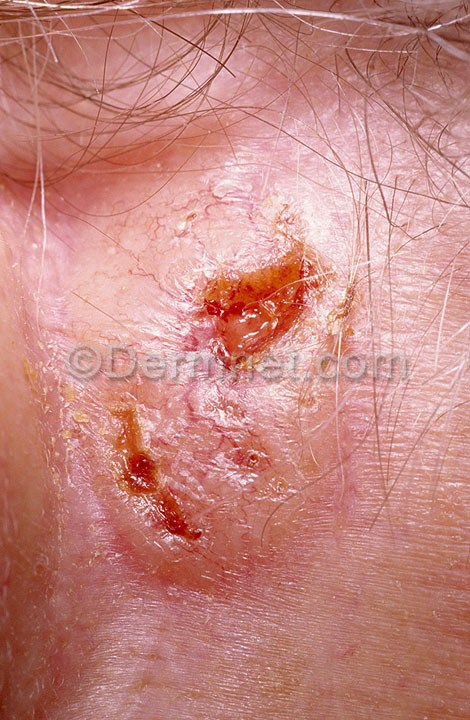
Disease: Actinic Keratosis Basal Cell Carcinoma and other Malignant Lesions